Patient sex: F
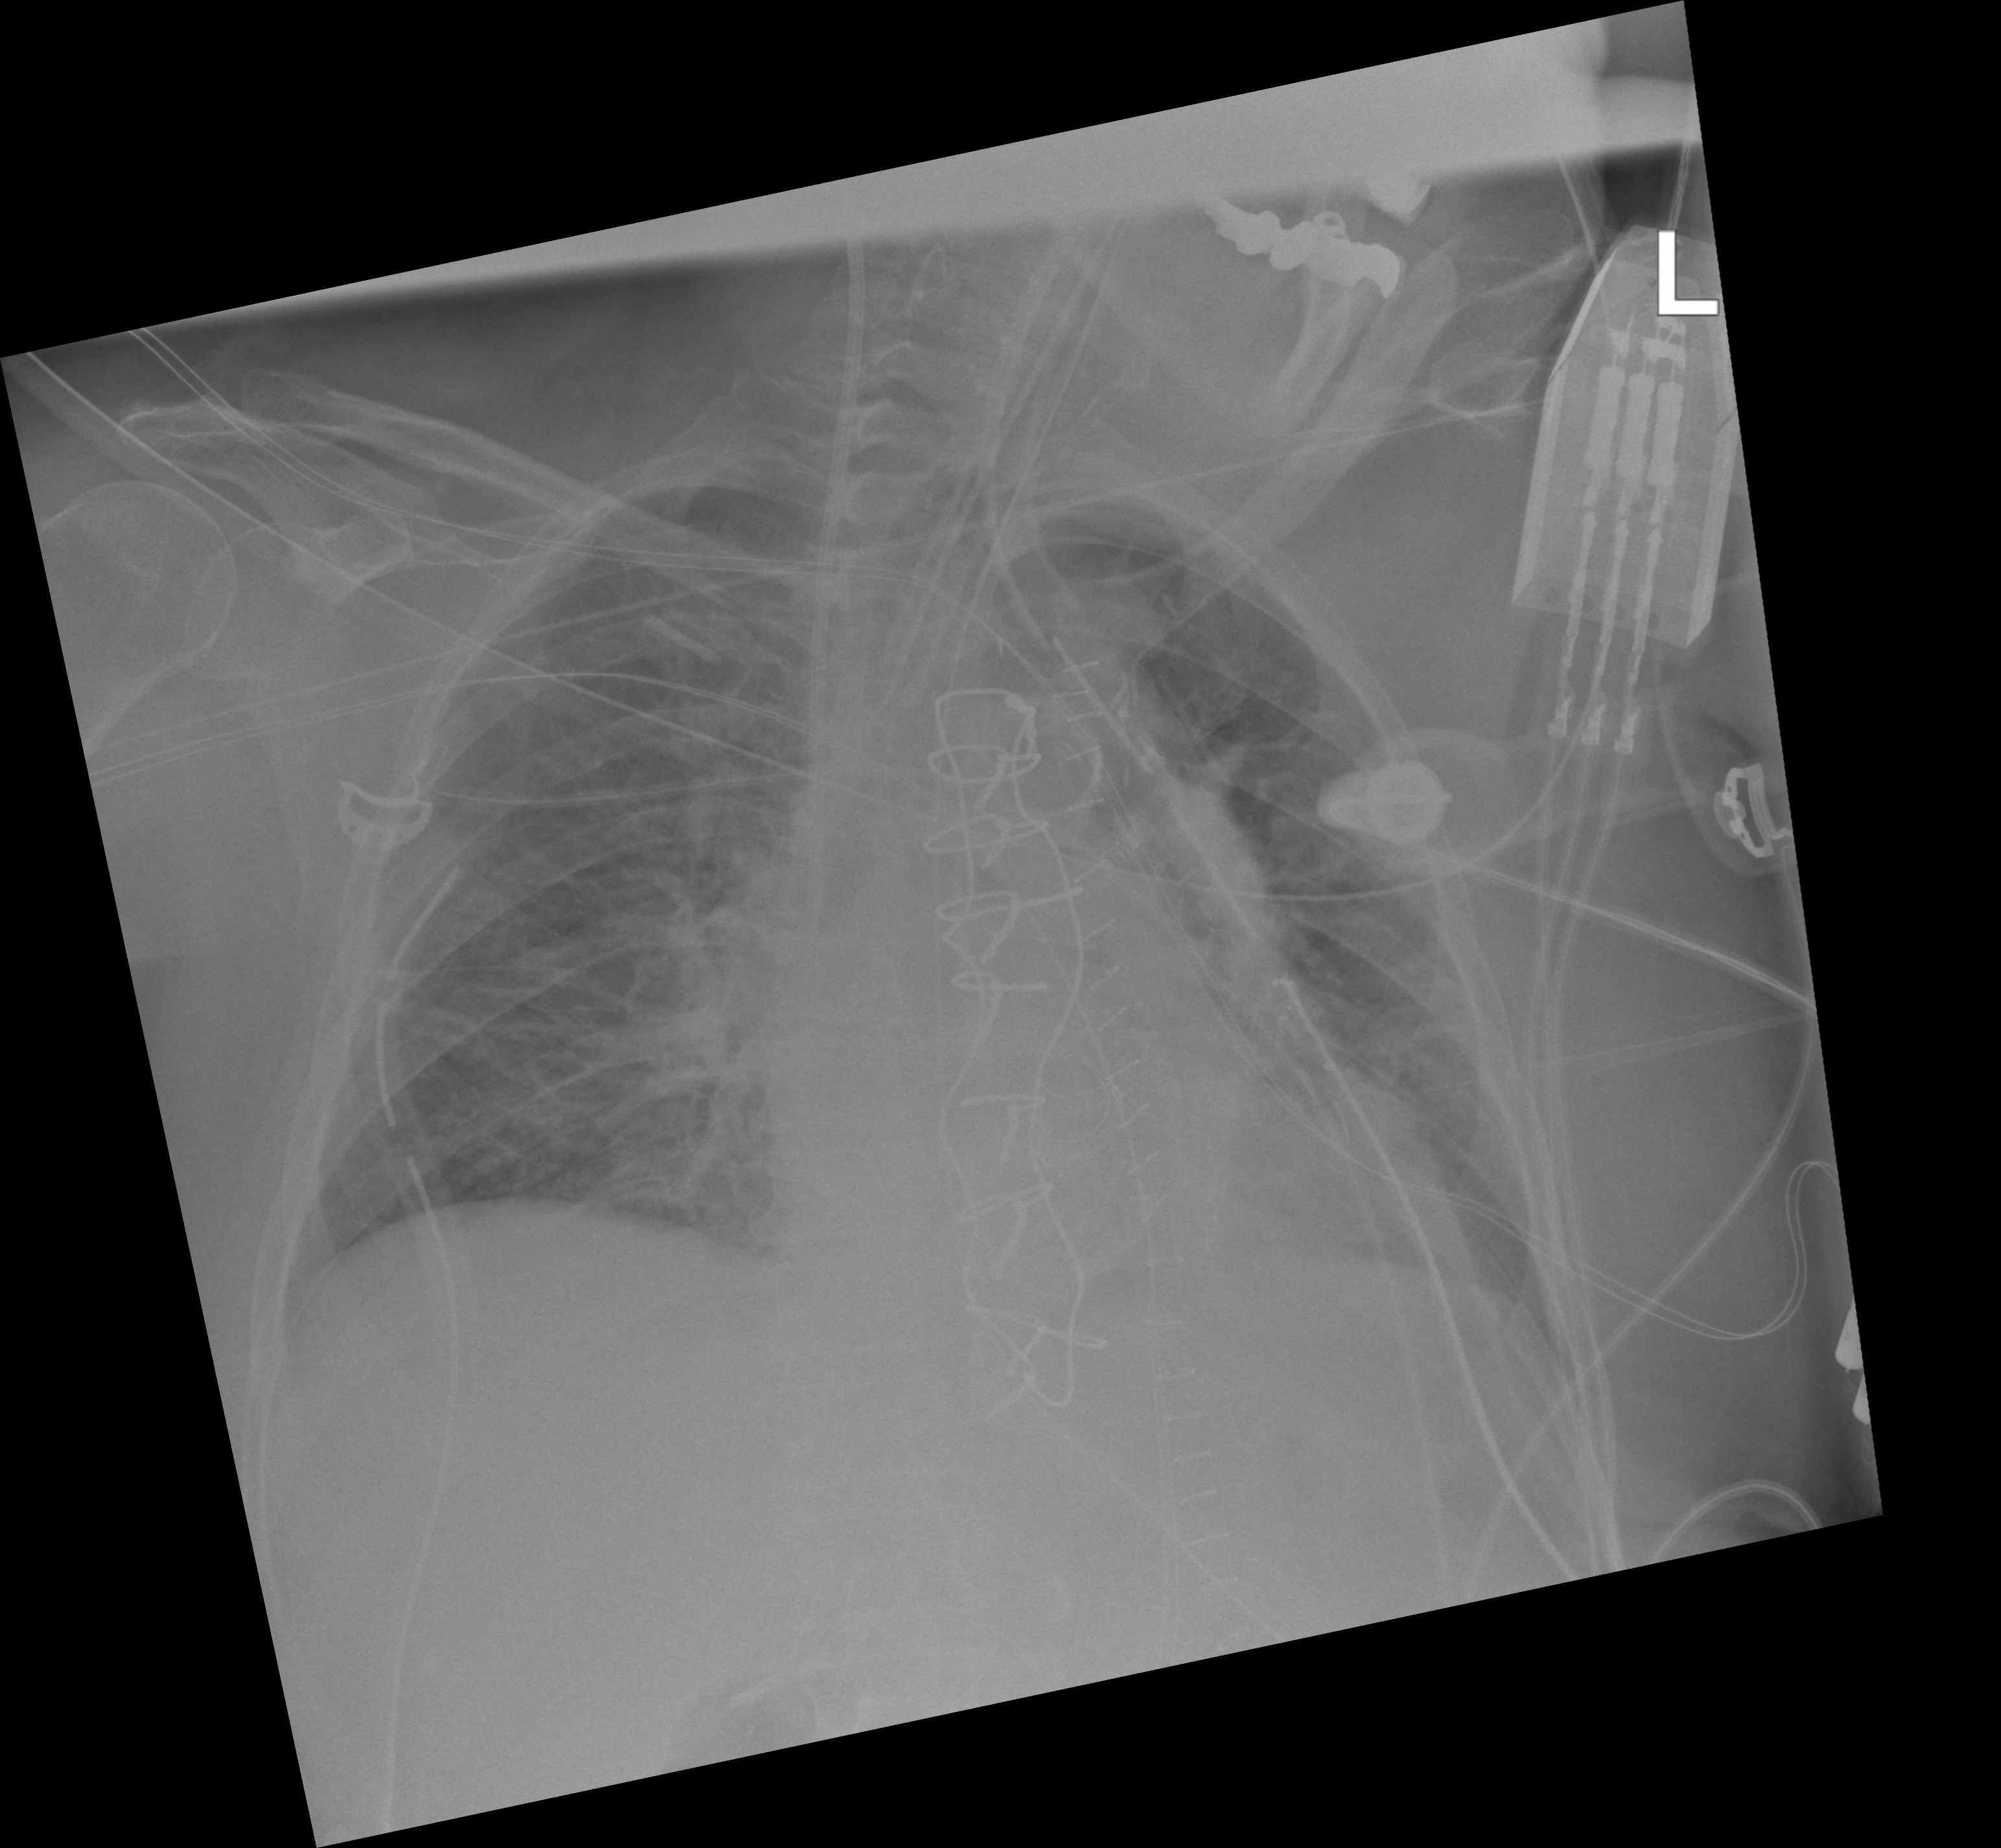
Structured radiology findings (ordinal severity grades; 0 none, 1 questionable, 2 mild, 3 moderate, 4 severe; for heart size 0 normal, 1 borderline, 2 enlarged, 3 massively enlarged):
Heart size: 2
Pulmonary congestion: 2
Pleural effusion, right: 0
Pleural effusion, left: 2
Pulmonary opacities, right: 2
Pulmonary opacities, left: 2
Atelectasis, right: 2
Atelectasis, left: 2